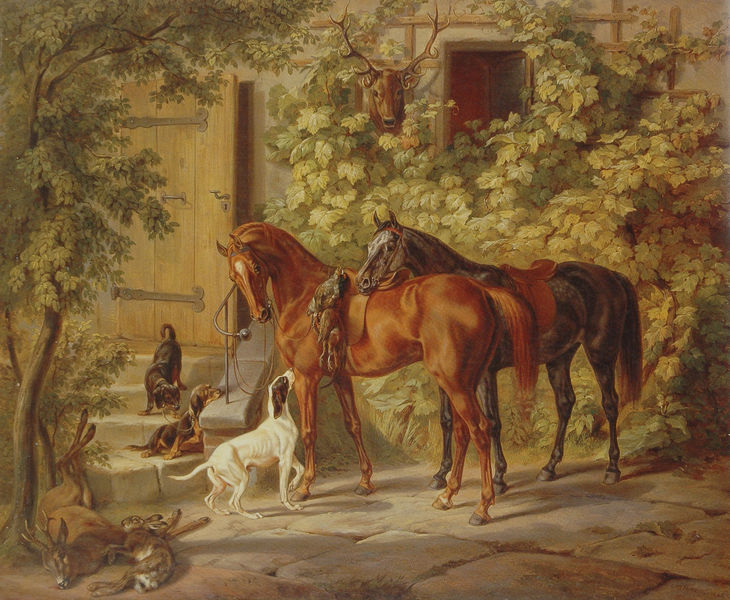
Titel: Horses at the Porch, Pferde beim Eingang
Standort: St. Petersburg
Institution: Eremitage
Schlagwörter: baum, blätter, dunkel, gemälde, kopf, laub, schatten, weiß, bäume, gelb, grün, landschaft, ocker, äste, braun, fenster, holz, licht, rücken, schwarz, szene, tür, gebäude, haus, hund, hunde, rot, tier, tiere, beige, stein, steine, tod, tot, zweige, sonne, gold, decke, blatt, blässe, genre, pferd, pferde, hase, hasen, ranken, stilleben, fell, rappe, sattel, schweif, zaumzeug, zügel, herbst, hof, treppe, wild, stairs, steps, white, window, wein, green, wall, yellow, realistisch, lciht, glänzend, brown, geländer, stufen, hoch, tor, eisen, fugen, offen, pavement, wine, jagd, ranke, efeu, tierdarstellung, beute, erlegt, hirsch, jäger, reh, rehe, strecke, jagdhund, horses, rocks, stone, tree, geäst, head, house, nature, stall, trees, platten, jagdhunde, plants, rebhuhn, huhn, rebe, weinranken, weinrebe, geweih, tierstück, bock, animals, dog, dogs, tail, birds, gucken, schaniere, dead, door, treue, grape, fesnter, outside, ivy, leaves, trunk, doors, courtyard, bricks, reppe, animal, deer, legs, hirschgeweih, horse, spalt, cottage, handlauf, gtter, wilde, reins, rehbock, hoof, horns, hunf, buck, hooves, trasse, tüt, ell, stones, bäumchens, hinterläfe, jagdhaus, legel, reigel, satte, steonplatten, stufnet, sättel, treooen, tüür, pet, barn, vine, vines, hinges, anatomy, mount, naturalistic, ride, rein, saddle, hunting, hare, hunt, deet, nostril, ribs, antlers, rabbit, stag, bunny, taxidermy, quarry, rabbits, gravel, mounted, tails, saddles, pheasant, after, door ajar, ajar, roan, climbers, chestnut, rabbitt, pheasants, pheasents, phesants, phesents, hares, latch, whine, hasps, rabbin, keyhold, dogg, hun, stine, lpferde, carcus